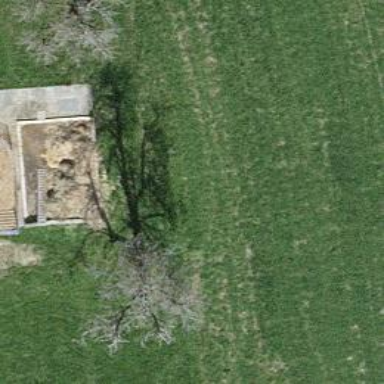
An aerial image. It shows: Single tag "natural: tree."